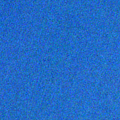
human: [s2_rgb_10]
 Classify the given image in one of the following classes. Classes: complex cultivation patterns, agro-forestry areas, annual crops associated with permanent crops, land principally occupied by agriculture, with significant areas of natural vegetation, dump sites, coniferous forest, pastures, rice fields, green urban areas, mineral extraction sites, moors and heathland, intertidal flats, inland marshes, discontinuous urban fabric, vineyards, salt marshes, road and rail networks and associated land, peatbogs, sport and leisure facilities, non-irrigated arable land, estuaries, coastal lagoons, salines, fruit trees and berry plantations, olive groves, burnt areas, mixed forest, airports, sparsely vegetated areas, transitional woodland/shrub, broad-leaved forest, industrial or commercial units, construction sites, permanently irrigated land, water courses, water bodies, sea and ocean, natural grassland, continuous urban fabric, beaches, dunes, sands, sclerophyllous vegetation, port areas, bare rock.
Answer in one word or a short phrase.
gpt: sea and ocean